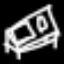
Label: bed